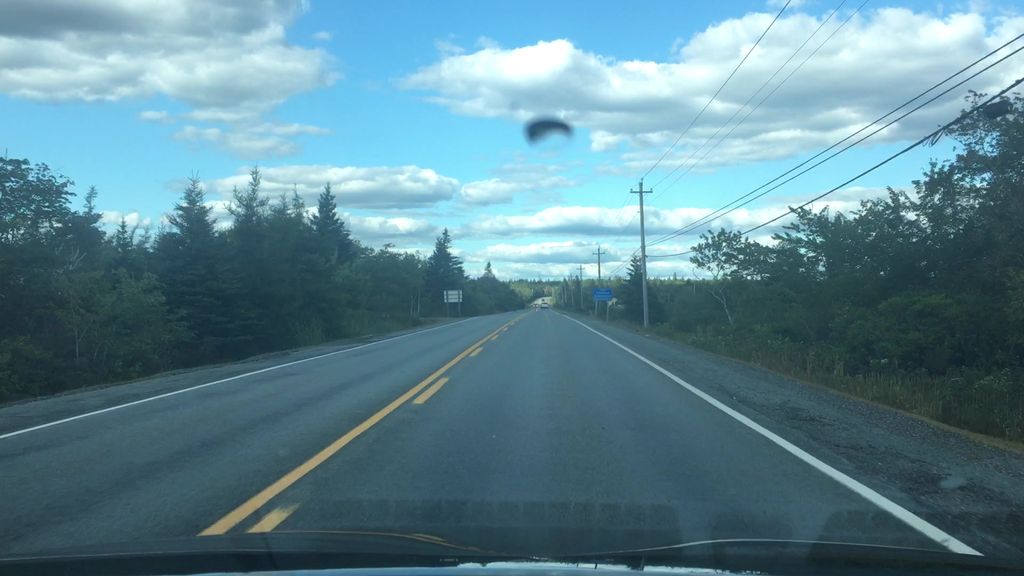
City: halifax